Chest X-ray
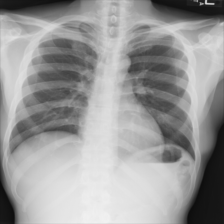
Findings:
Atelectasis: negative
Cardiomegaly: negative
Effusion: negative
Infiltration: negative
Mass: negative
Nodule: negative
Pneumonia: negative
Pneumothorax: negative
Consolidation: negative
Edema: negative
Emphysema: negative
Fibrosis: negative
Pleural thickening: negative
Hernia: negative